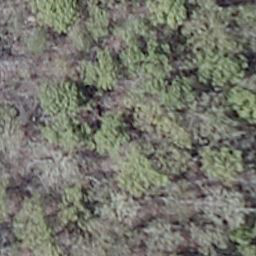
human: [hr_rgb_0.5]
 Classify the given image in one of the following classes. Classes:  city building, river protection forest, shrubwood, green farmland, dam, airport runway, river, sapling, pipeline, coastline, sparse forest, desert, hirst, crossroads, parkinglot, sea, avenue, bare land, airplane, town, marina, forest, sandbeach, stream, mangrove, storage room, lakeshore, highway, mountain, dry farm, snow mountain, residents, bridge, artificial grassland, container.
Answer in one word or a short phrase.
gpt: shrubwood